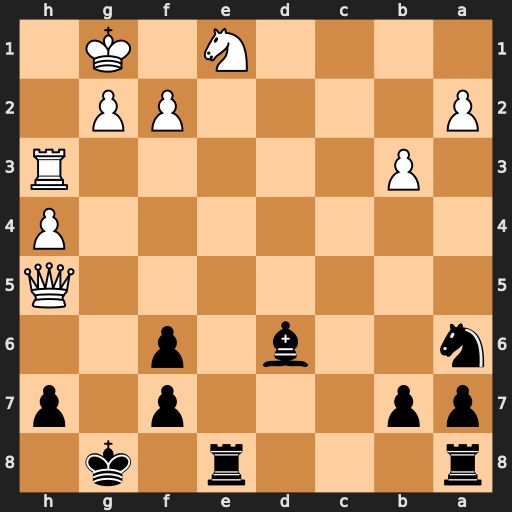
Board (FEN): r3r1k1/pp3p1p/n2b1p2/7Q/7P/1P5R/P4PP1/4N1K1
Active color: b
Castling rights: -
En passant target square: -
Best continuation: Rxe1#